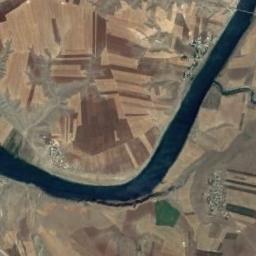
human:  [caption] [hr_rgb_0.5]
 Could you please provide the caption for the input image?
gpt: The deep blue river with a winding bank goes through the farmland .

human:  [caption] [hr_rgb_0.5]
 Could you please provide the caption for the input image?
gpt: The river goes through bare farmland .

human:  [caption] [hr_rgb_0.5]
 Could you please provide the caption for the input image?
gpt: A blue river curved at right angles with tan fields on both sides .

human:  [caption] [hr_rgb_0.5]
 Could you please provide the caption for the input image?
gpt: There are several meadows beside the river .

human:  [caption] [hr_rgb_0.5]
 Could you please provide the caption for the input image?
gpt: There are many brown farmlands and some buildings near the river .